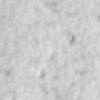
Label: no_change